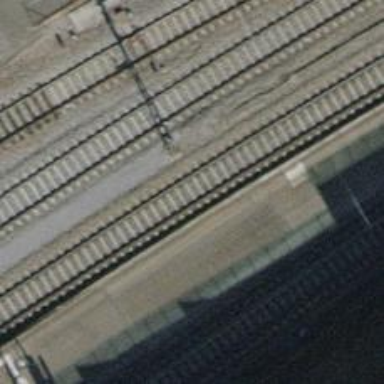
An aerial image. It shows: Single railway track with electrified contact line.